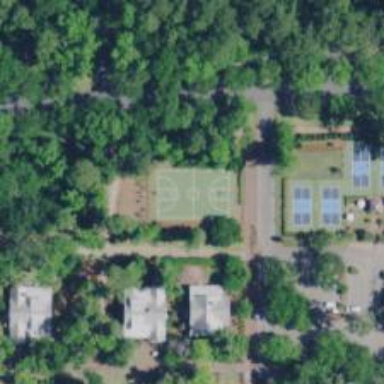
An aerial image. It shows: Basketball court on pitch.